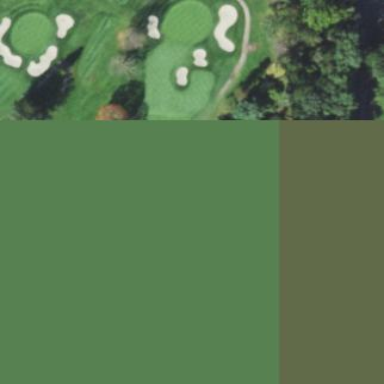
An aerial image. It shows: Grassy area designated as golf fairway.